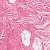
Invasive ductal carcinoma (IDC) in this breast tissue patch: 0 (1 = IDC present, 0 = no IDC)